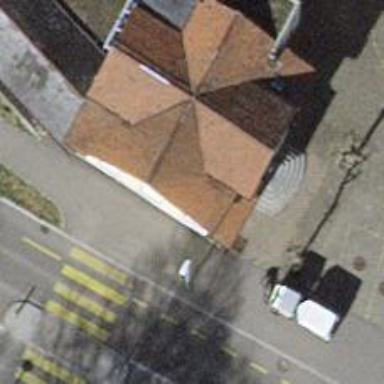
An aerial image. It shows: Commercial building.